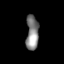
Tissue: skin
Cell type: Epithelial cells
Senescence score: 0.2676
Nuclear area (px): 423
Mean DAPI intensity: 132.7